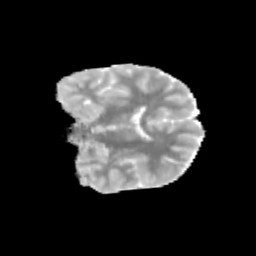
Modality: MD
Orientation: coronal
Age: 12
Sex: male
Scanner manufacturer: siemens
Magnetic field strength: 3 T
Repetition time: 3.8 s
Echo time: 0.07 s